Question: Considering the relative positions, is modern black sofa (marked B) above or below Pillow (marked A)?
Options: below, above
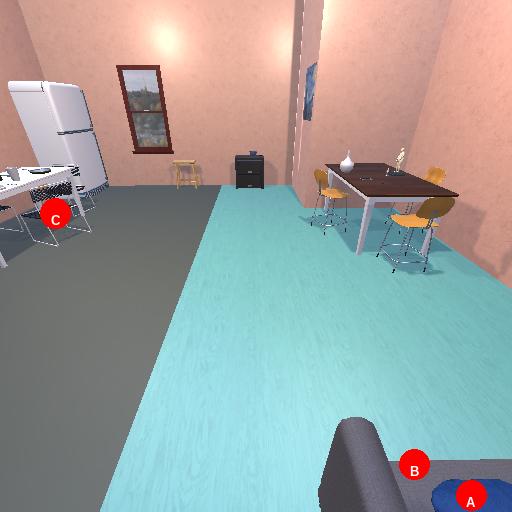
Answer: below